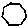
Label: hexagon